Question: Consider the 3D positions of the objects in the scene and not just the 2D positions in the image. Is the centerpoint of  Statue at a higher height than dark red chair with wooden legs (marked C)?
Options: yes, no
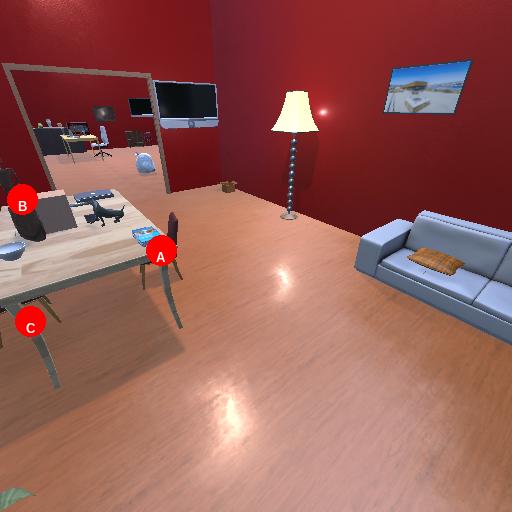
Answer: yes